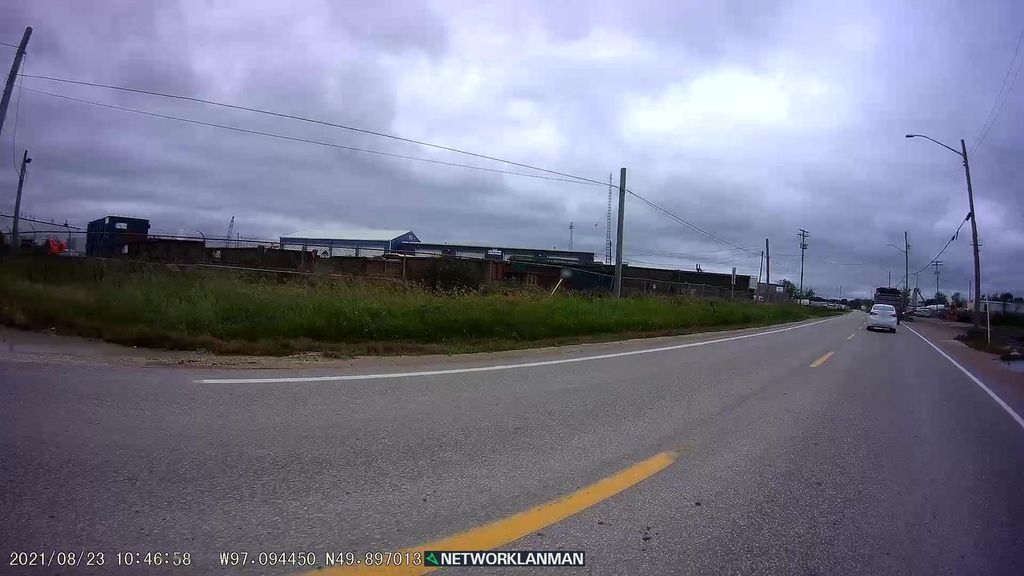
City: winnipeg